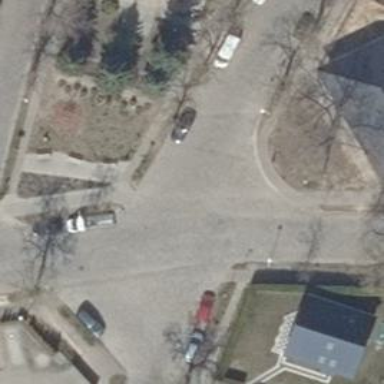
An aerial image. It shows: Residential road with sidewalks on both sides. There is cycle track on both sides as well.